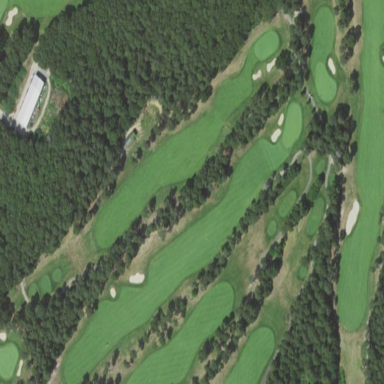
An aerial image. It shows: Golf fairway surrounded by grass.